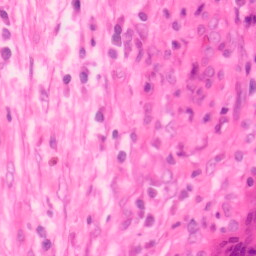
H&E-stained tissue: Colon